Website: walmart
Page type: added-to-cart
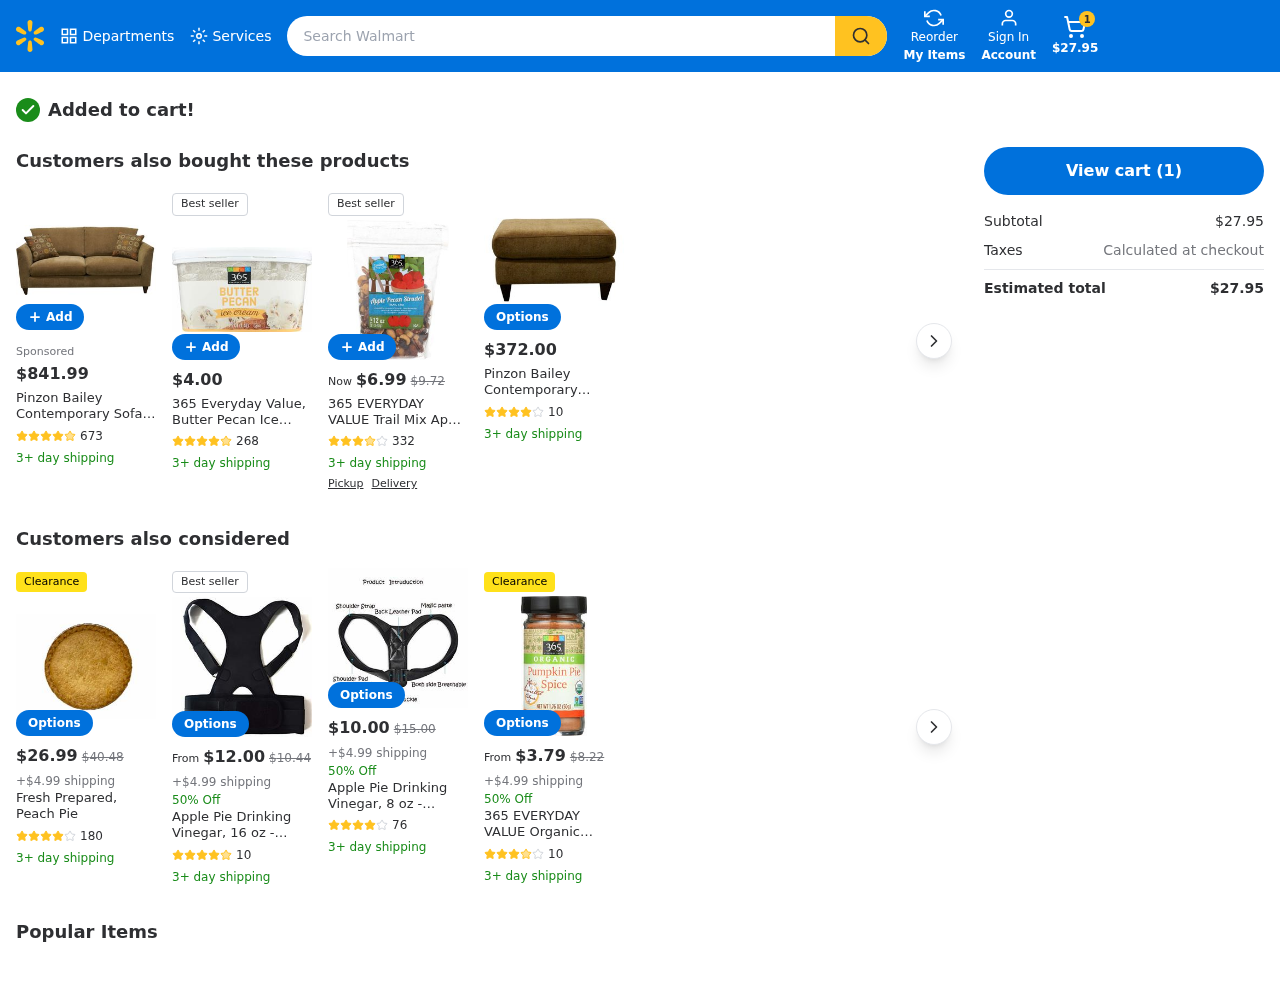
Product elements: key: PRODUCT2_NAME
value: Pinzon Bailey Contemporary Sofa, Pecan
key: PRODUCT2_NUM_RATINGS
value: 673
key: PRODUCT2_PRICE
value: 841.99
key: PRODUCT2_RATING
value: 4.9
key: PRODUCT3_NAME
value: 365 Everyday Value, Butter Pecan Ice Cream, 48 oz (Frozen)
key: PRODUCT3_NUM_RATINGS
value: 268
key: PRODUCT3_PRICE
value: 4
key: PRODUCT3_RATING
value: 4.6
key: PRODUCT4_NAME
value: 365 EVERYDAY VALUE Trail Mix Apple Pecan Strudel, 12 OZ
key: PRODUCT4_NUM_RATINGS
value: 332
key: PRODUCT4_PRICE
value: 6.99
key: PRODUCT4_RATING
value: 3.9
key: PRODUCT5_NAME
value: Pinzon Bailey Contemporary Ottoman, Pecan
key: PRODUCT5_NUM_RATINGS
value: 10
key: PRODUCT5_PRICE
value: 372
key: PRODUCT5_RATING
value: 4.1
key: PRODUCT6_NAME
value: Fresh Prepared, Peach Pie
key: PRODUCT6_NUM_RATINGS
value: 180
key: PRODUCT6_PRICE
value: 26.99
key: PRODUCT6_RATING
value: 4.4
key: PRODUCT7_NAME
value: Apple Pie Drinking Vinegar, 16 oz - C/P/FN
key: PRODUCT7_NUM_RATINGS
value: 10
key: PRODUCT7_PRICE
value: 12
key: PRODUCT7_RATING
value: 4.5
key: PRODUCT8_NAME
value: Apple Pie Drinking Vinegar, 8 oz - C/P/FN
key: PRODUCT8_NUM_RATINGS
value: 76
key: PRODUCT8_PRICE
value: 10
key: PRODUCT8_RATING
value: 4.4
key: PRODUCT9_NAME
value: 365 EVERYDAY VALUE Organic Pumpkin Pie Spice, 1.76 OZ
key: PRODUCT9_NUM_RATINGS
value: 10
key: PRODUCT9_PRICE
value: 3.79
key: PRODUCT9_RATING
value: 3.8
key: PRODUCT4_ORIGINAL_PRICE
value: $9.72
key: PRODUCT6_ORIGINAL_PRICE
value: $40.48
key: PRODUCT7_ORIGINAL_PRICE
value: $10.44
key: PRODUCT8_ORIGINAL_PRICE
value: $15.00
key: PRODUCT9_ORIGINAL_PRICE
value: $8.22
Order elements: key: ORDER_NUM_ITEMS
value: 1
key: ORDER_SUBTOTAL
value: $27.95
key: ORDER_TOTAL
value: $27.95
Search elements: key: HEADER_SEARCH
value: Search Walmart